Question: hi how i can create nice vertical tab by jquery?
i want a open source full code to creating vertical Jquery tab like this image below
if has a ready open source file to download or any professional lesion that describe creating vertical tab by Jquery.

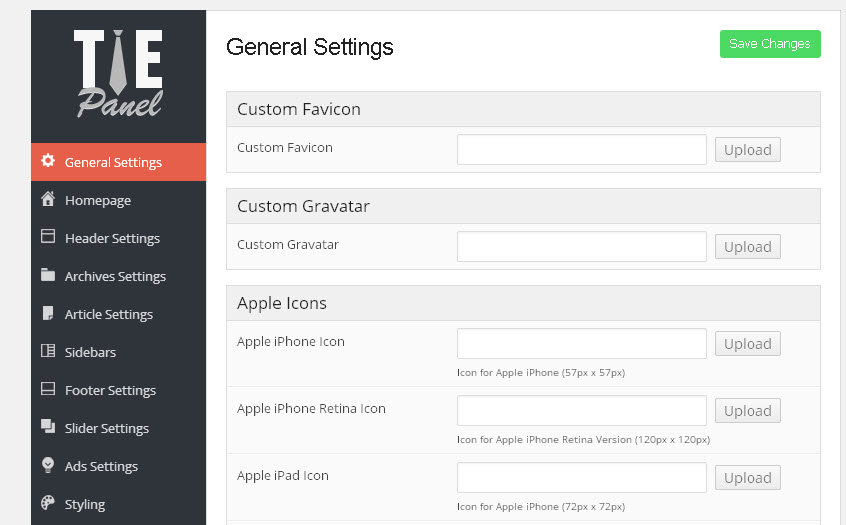
Answer: Check if this simple demo helps you.
<URL>